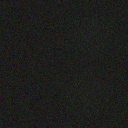
Screen state: off